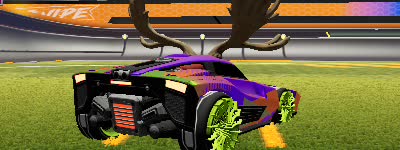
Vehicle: breakout